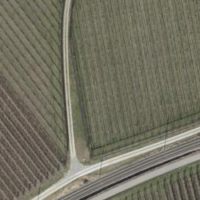
EUNIS habitat code: 40
Species observed at this site:
Achillea millefolium